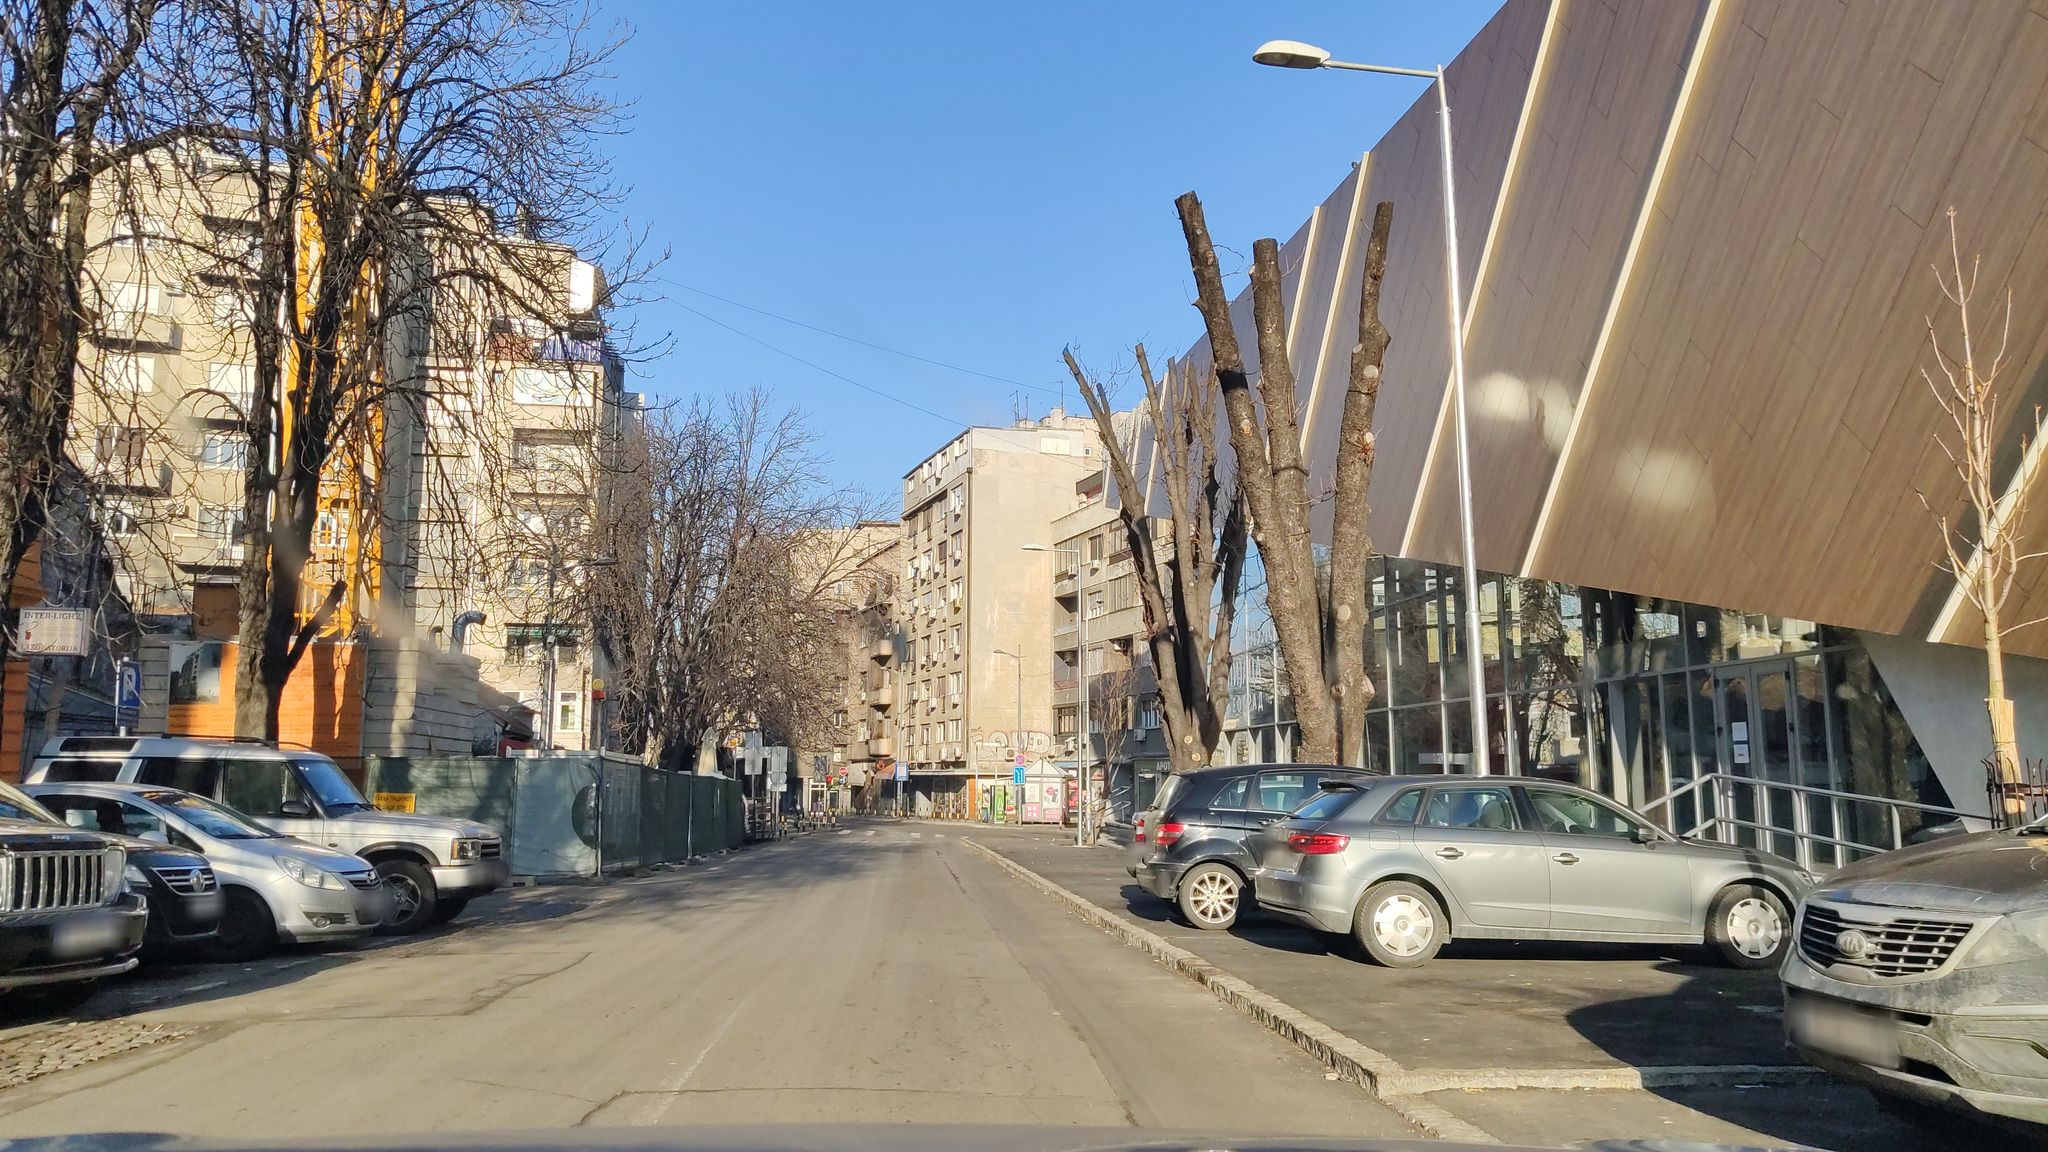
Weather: clear
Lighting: day
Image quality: good
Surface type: driving surface
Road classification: residential
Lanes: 2
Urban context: urban centre
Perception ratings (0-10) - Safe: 5.89, Lively: 6, Beautiful: 5.61, Boring: 2.68, Depressing: 3.2, Wealthy: 5.03